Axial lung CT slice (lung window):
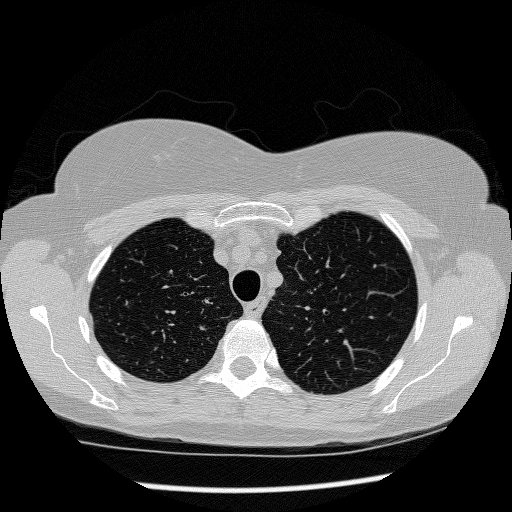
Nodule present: no